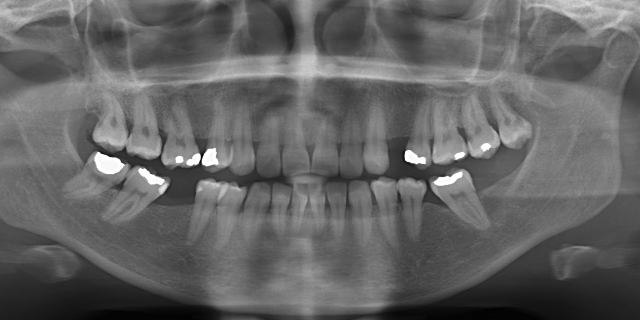
adult